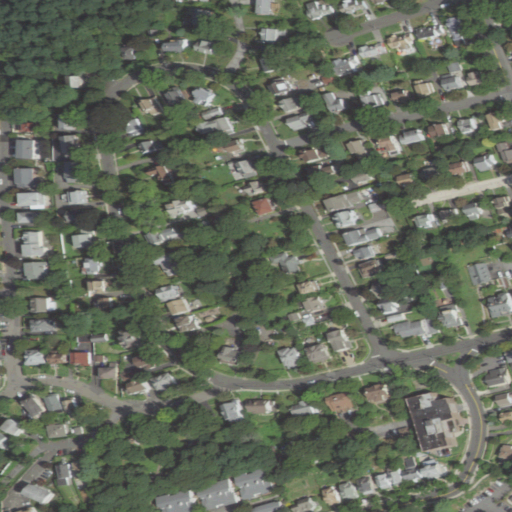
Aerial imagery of mountain in New York named Purdy Hill containing low intensity development, open development, medium intensity development, and high intensity development